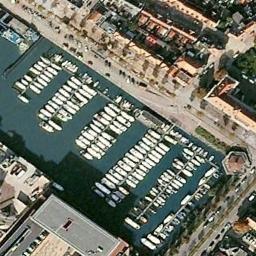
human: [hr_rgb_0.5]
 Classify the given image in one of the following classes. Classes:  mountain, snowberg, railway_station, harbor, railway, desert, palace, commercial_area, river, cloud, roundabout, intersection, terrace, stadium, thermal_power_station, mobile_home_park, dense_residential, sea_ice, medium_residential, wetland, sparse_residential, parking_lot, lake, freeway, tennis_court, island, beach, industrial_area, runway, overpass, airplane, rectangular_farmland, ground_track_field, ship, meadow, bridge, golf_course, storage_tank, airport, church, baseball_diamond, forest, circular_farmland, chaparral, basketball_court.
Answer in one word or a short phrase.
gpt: harbor